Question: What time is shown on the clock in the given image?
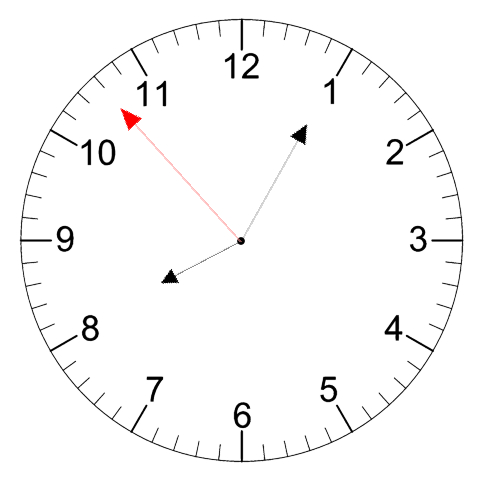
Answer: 08:04:53